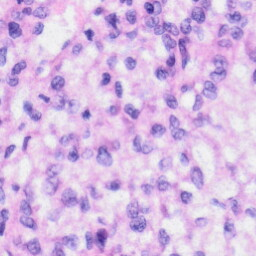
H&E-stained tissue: Liver